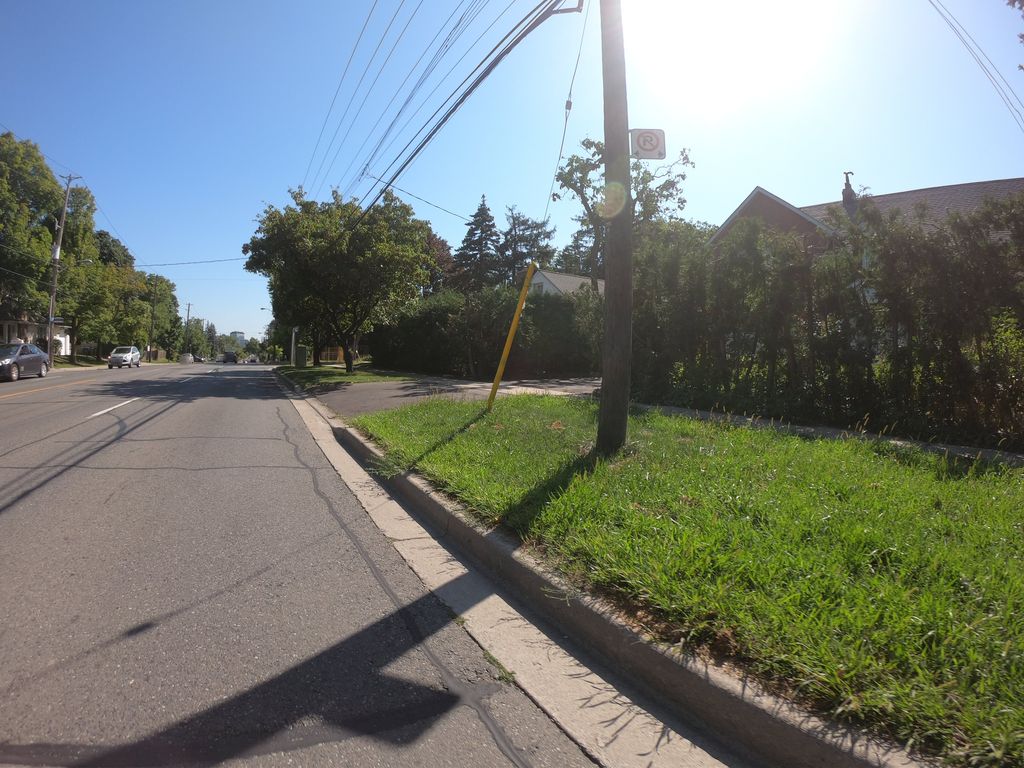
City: toronto